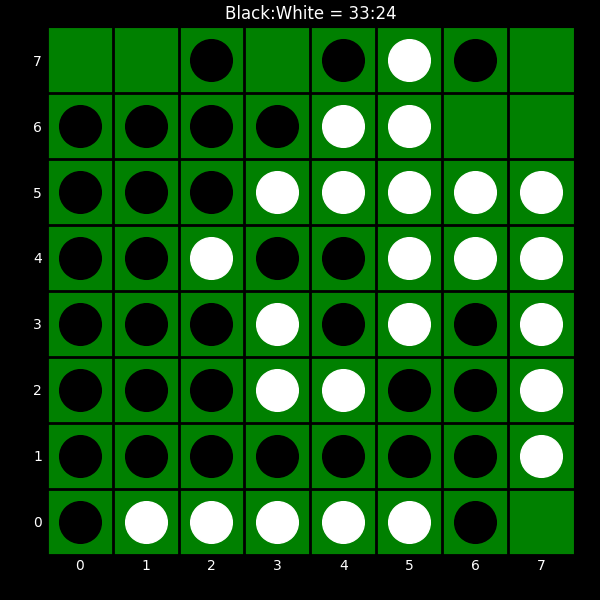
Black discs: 33
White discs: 24